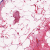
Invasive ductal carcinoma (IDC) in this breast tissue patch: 0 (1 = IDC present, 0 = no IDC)